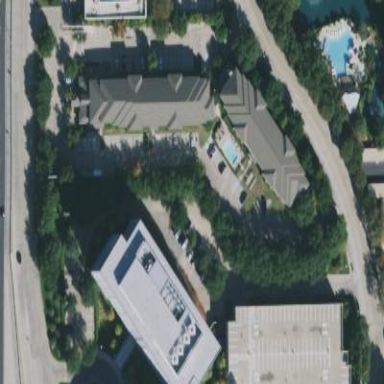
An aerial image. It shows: Commercial building.